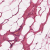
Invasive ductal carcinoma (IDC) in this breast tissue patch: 0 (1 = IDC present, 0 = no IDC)